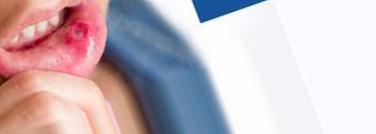
Condition: Mouth Ulcer